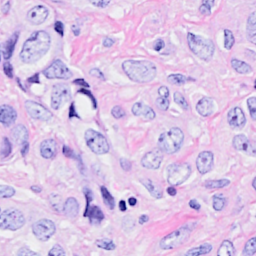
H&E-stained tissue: Breast